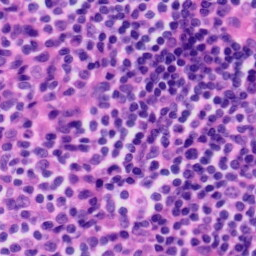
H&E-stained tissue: Tonsil